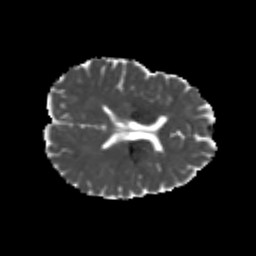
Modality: MD
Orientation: axial
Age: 20
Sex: female
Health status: healthy
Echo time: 0.074 s